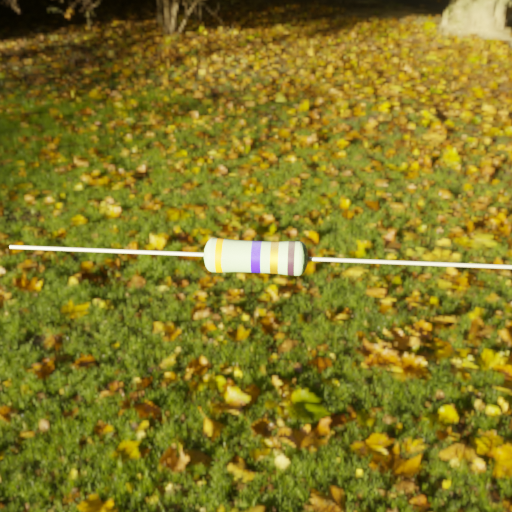
Resistor colour bands (in order): orange, blue, gold, black